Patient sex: M
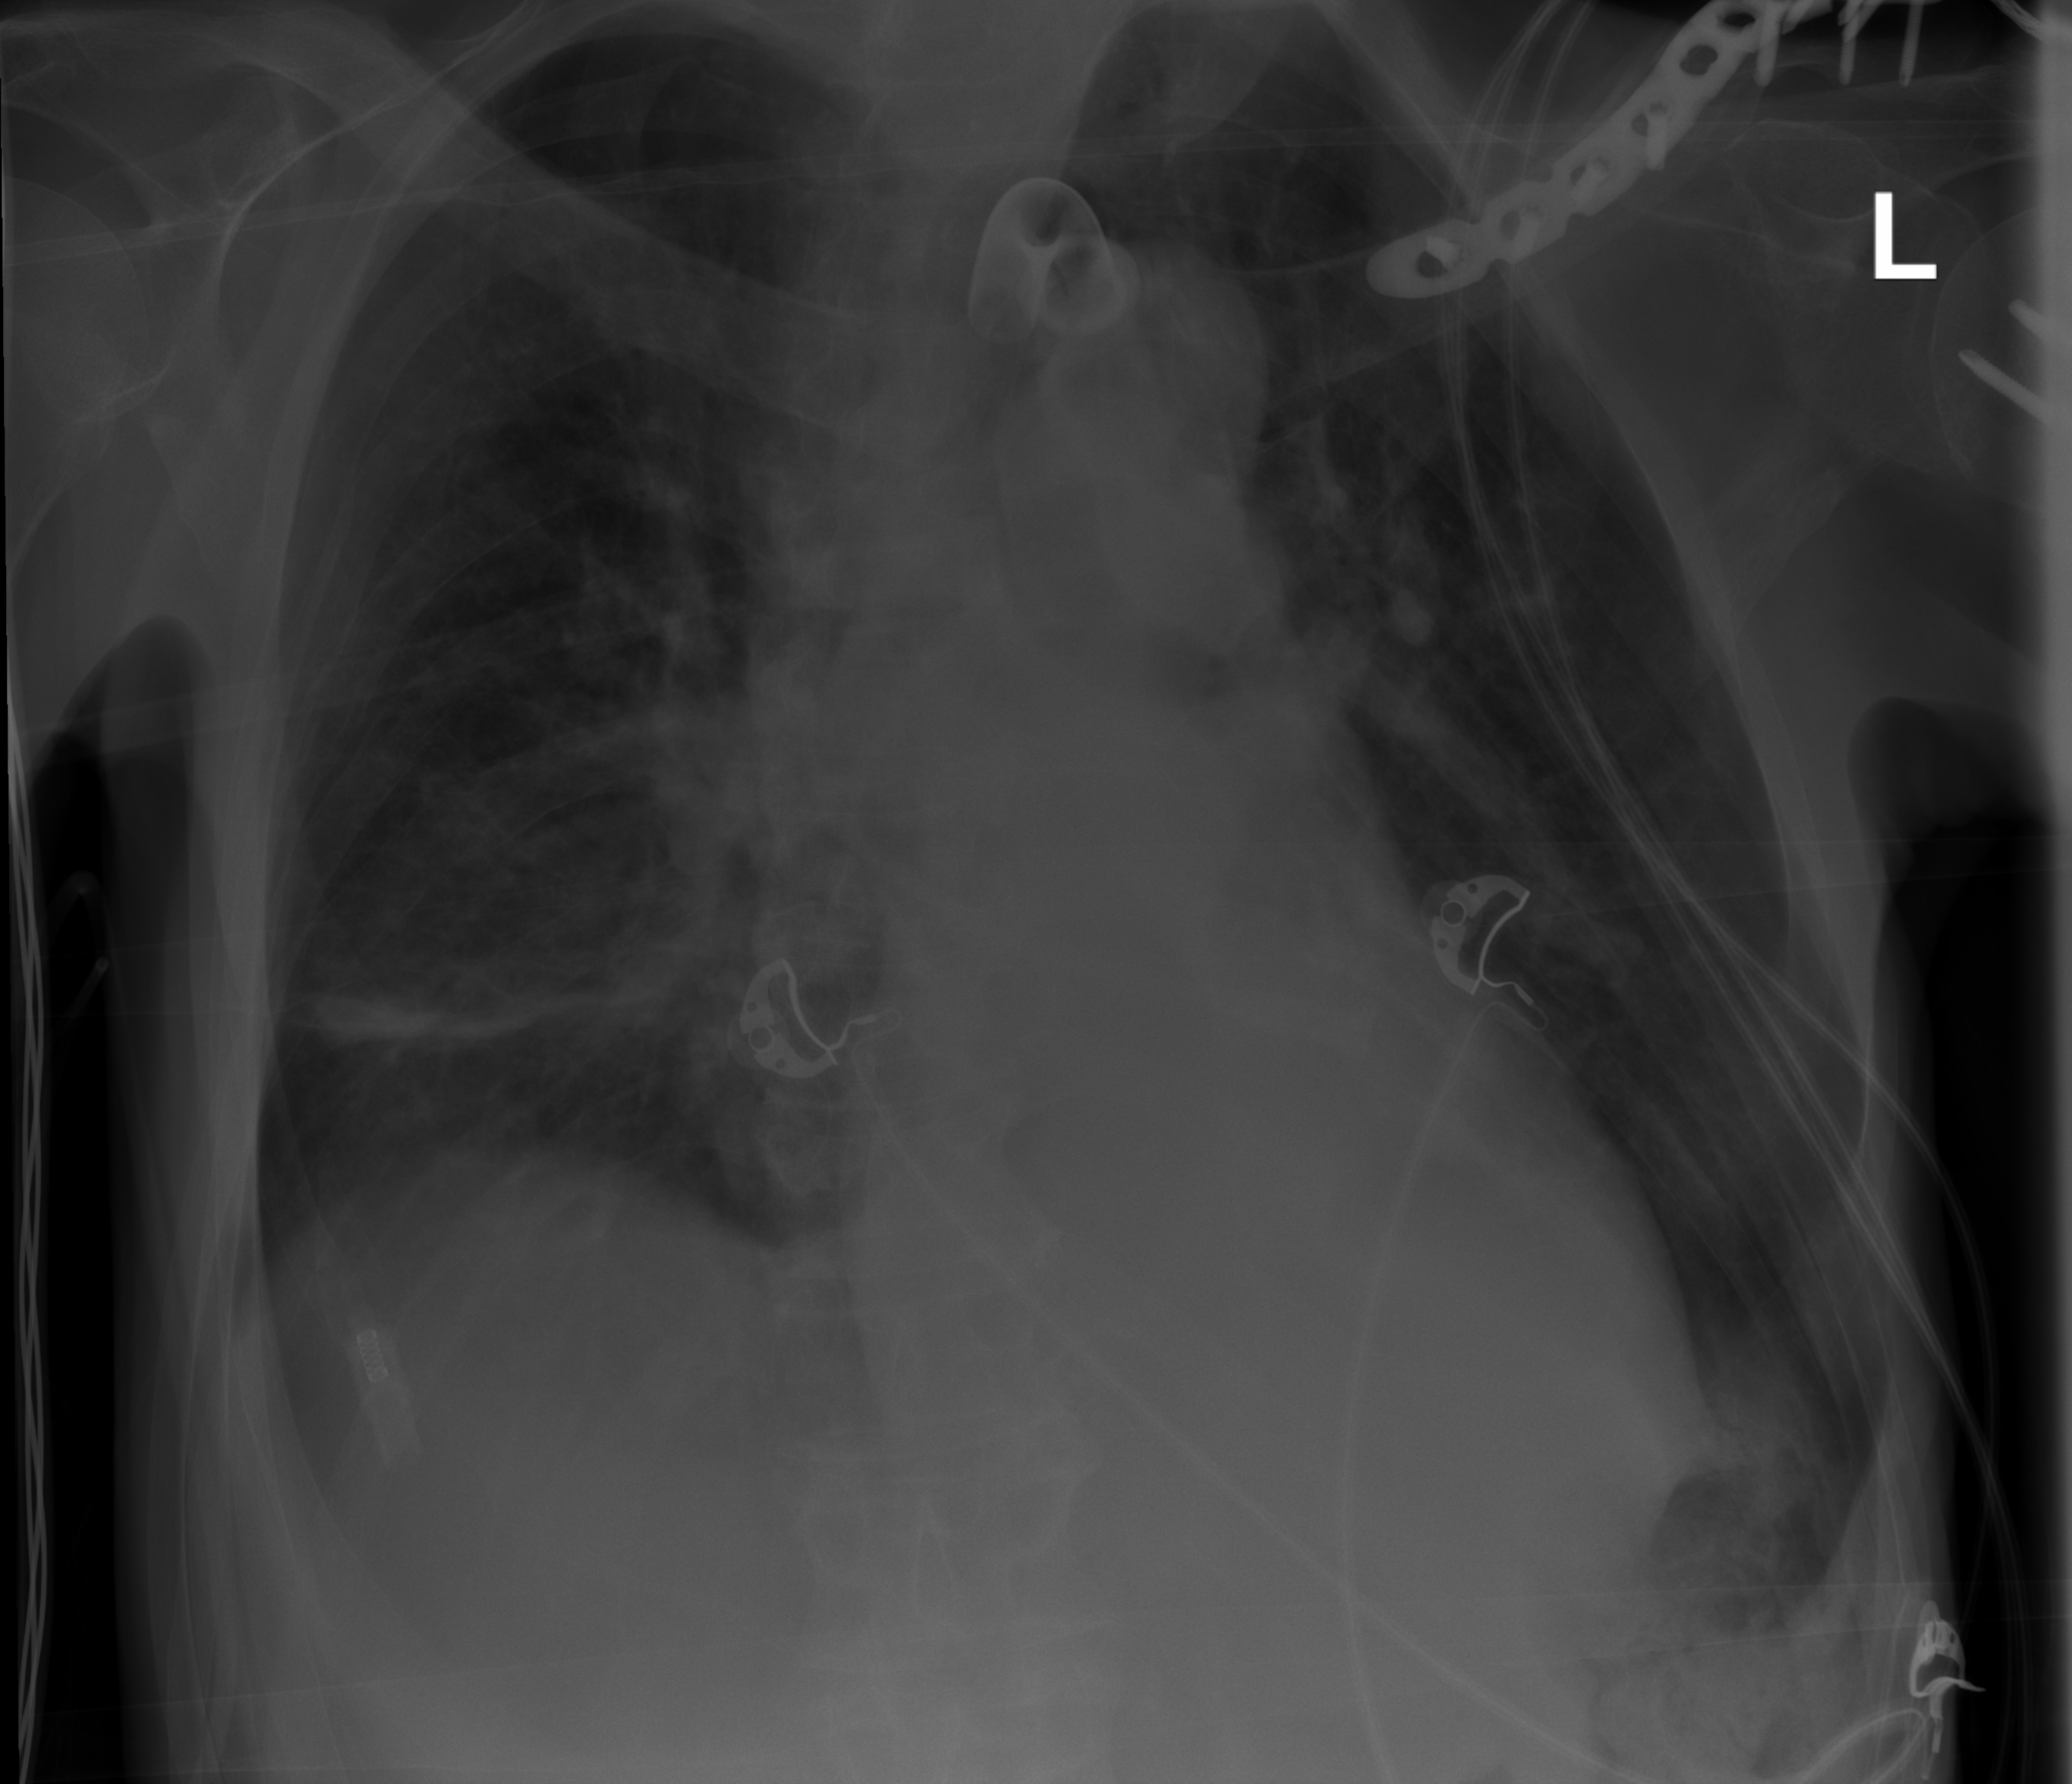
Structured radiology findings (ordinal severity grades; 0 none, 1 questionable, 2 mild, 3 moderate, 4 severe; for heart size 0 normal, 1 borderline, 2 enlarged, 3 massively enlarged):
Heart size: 0
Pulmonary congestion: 0
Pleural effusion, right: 0
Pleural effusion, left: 2
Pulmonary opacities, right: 3
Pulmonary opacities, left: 2
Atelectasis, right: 2
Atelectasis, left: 2